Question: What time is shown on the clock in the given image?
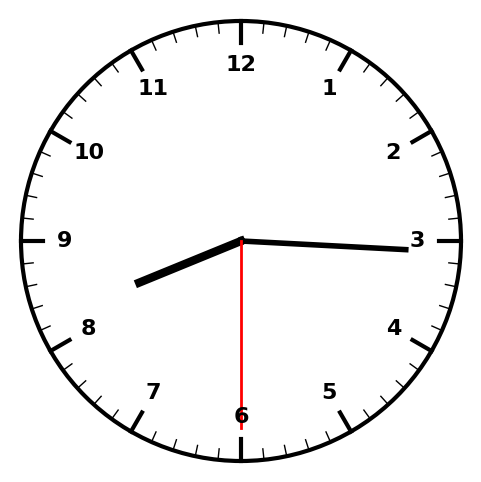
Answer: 08:15:30